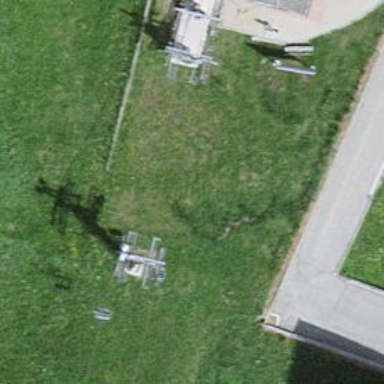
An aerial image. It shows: Pylon for aerialway.